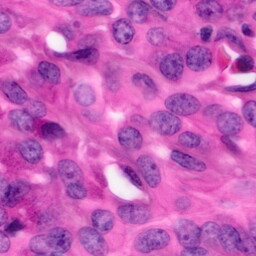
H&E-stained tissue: Pancreatic